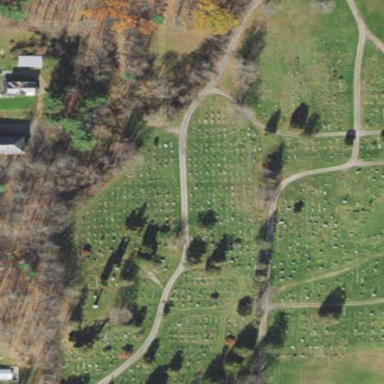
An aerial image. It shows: Cemetery.